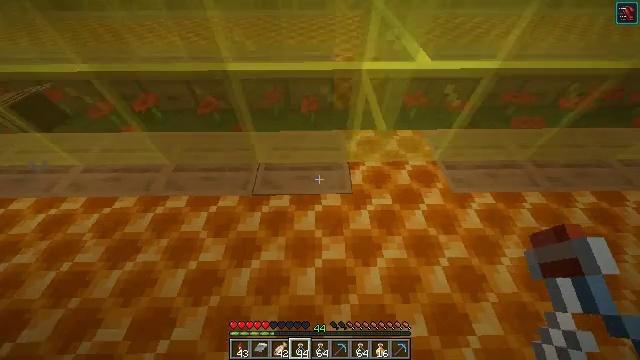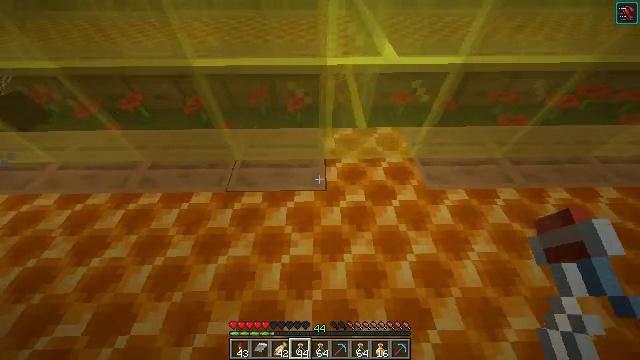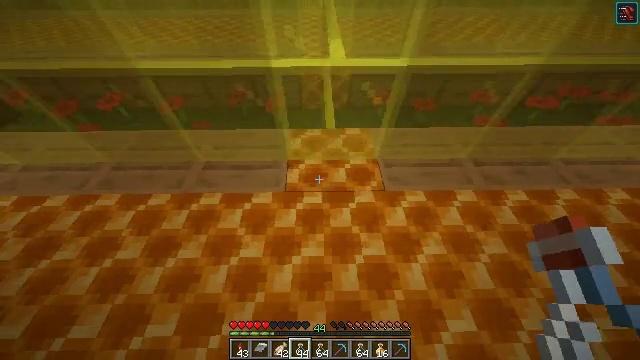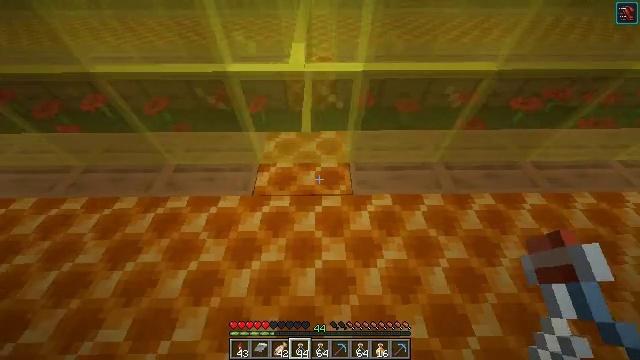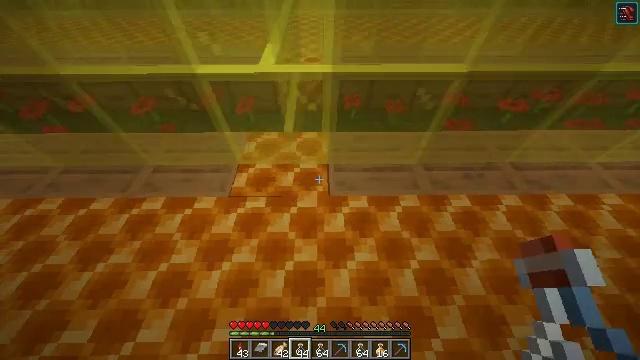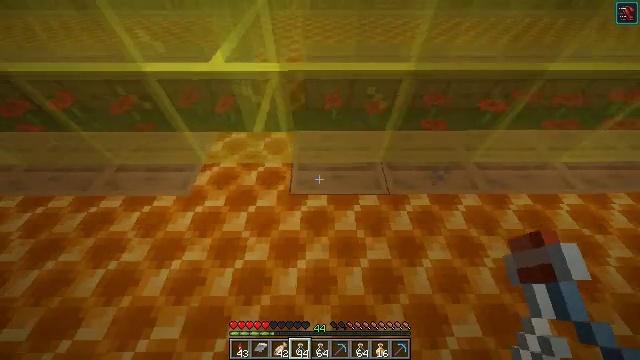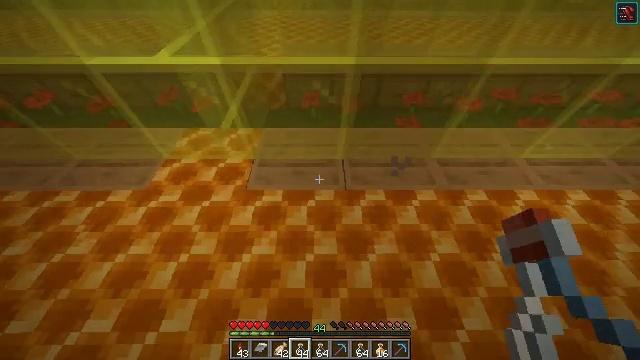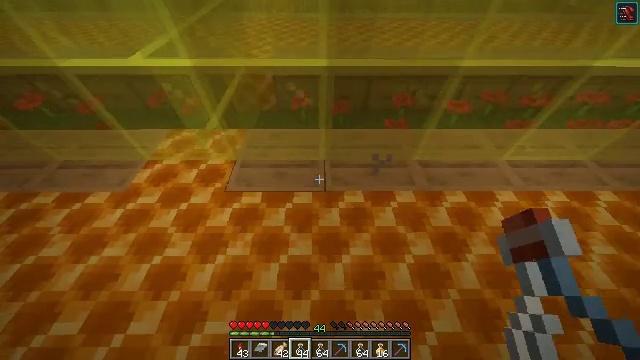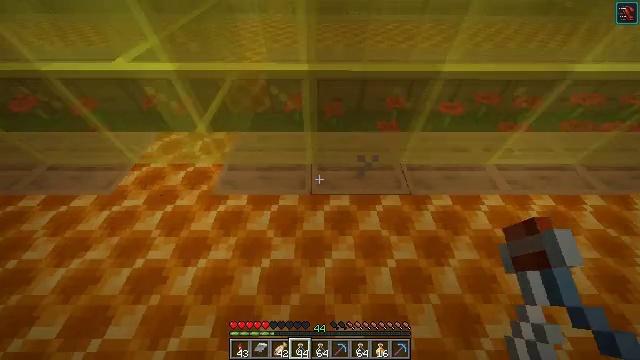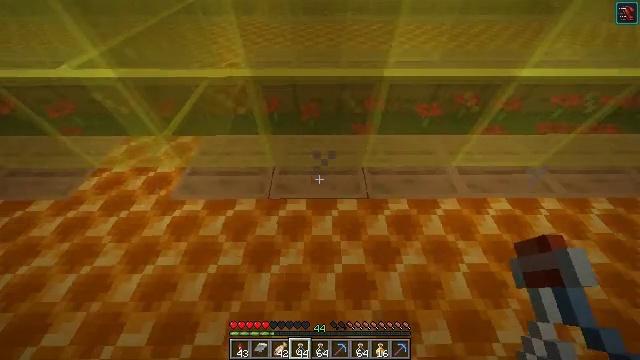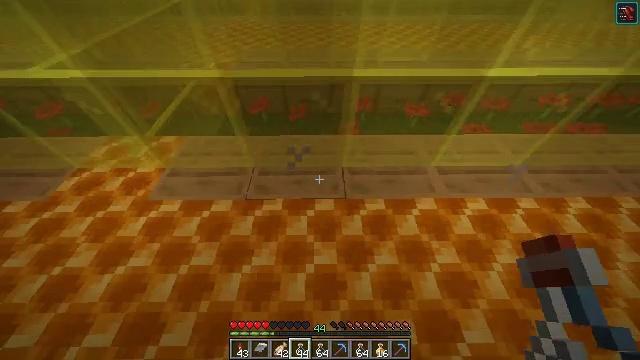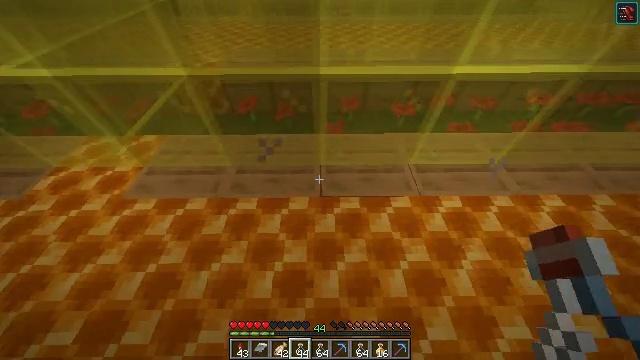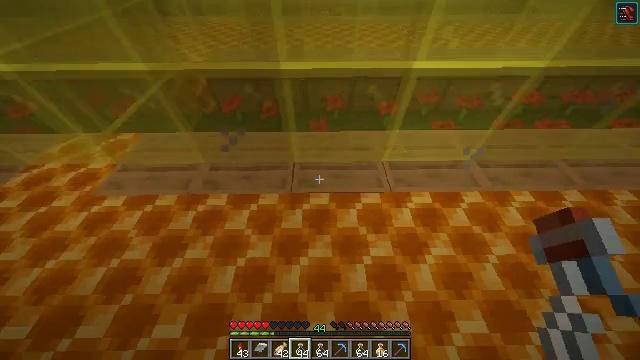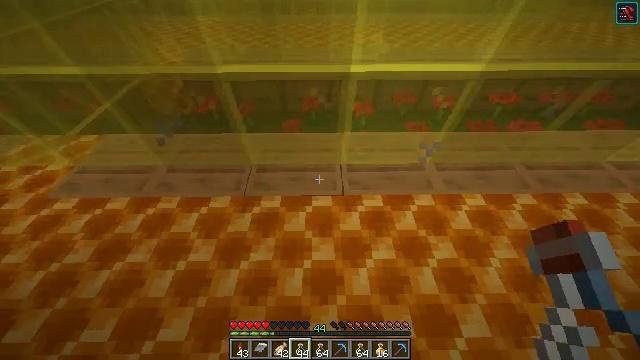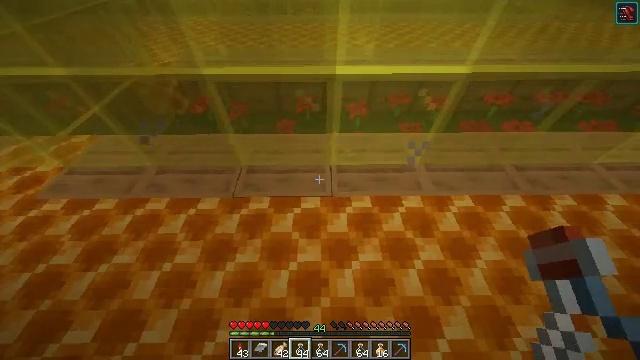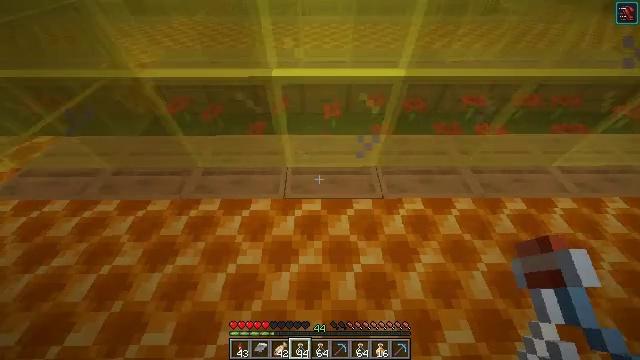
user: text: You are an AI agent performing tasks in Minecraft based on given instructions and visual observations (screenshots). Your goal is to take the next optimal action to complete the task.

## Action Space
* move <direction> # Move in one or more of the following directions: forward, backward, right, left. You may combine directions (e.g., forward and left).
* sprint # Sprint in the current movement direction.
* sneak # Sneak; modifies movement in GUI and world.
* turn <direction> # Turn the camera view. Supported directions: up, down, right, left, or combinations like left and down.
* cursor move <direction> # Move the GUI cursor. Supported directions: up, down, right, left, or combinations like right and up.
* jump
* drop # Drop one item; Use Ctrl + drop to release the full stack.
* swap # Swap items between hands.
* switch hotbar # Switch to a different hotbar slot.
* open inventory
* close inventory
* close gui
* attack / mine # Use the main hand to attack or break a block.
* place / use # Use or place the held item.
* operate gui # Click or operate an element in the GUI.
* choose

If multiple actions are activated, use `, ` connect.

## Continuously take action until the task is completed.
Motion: motion action
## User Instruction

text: Use honey bottles to craft a honey block.
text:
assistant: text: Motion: move right, use / place
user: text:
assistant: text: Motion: move right, use / place
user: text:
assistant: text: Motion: move right, use / place
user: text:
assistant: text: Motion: move right, use / place
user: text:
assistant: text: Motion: move right, use / place
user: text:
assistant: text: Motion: move right, use / place
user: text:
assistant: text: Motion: move right, use / place
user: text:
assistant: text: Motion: move right, use / place
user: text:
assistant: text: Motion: move right, use / place
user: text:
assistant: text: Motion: move right, use / place
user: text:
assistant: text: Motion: move right, use / place
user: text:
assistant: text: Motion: move right, use / place
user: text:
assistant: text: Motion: move right, use / place
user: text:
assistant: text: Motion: move right, use / place
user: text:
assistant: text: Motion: move right, use / place
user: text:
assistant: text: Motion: move right, use / place
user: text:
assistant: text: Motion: move right, use / place
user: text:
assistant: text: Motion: move right, use / place
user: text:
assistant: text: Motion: move right, use / place
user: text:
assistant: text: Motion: move right, use / place
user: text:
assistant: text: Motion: move right, use / place
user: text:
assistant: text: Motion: move right, use / place
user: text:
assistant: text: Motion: move right, use / place
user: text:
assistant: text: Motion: move right, use / place
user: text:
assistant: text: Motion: move right, use / place
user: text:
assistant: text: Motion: move right, use / place
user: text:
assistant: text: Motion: move right, use / place
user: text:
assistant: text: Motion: move right, use / place
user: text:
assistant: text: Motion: move right, use / place
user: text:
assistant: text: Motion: move right, use / place